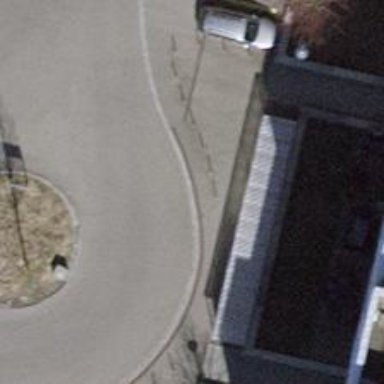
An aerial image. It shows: Bicycle parking area with wall loops.